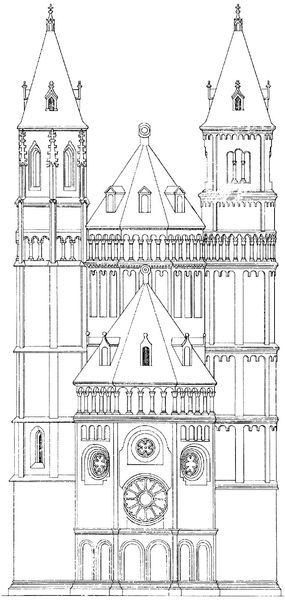
Titel: Dom St. Peter und Paul in Worms
Standort: Worms, Dom (EU - D - RP)
Schlagwörter: fenster, skizze, säulen, zeichnung, dach, haus, architektur, kirche, gotik, turm, ansicht, bogen, dächer, rundbogen, galerie, bögen, eingang, türme, dom, dachfenster, gauben, entwurf, arkaden, kathedrale, fries, portal, gotisch, rosette, mittelalter, apsis, rundbögen, romanik, chor, plan, viereckig, gothisch, rosetten, achteckig, sakralbau, friese, aufriss, zeichung, romanisch, annex, spitzdach, sechseckig, rossette, bogenfries, turmhelm, tutm, mittelaterlich, zwerchgalerie